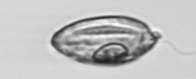
Label: Katodinium_or_Torodinium